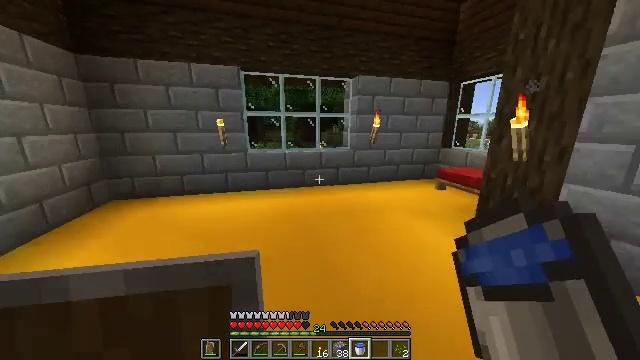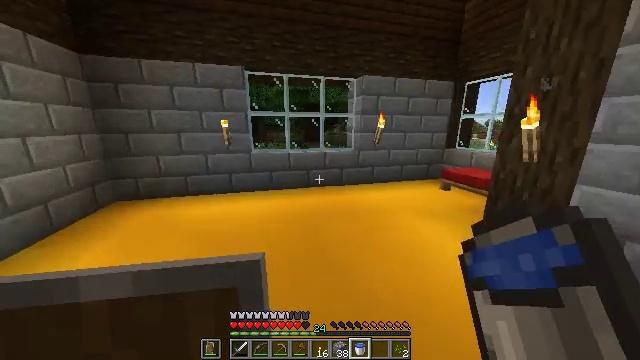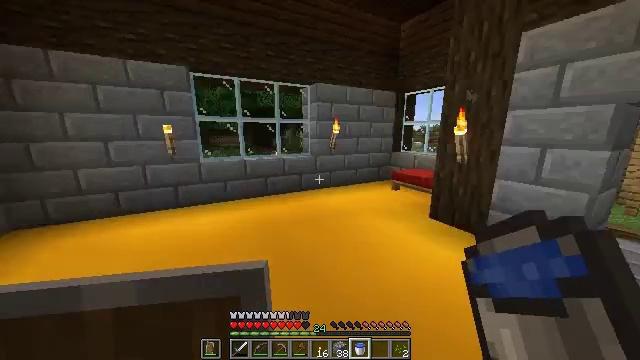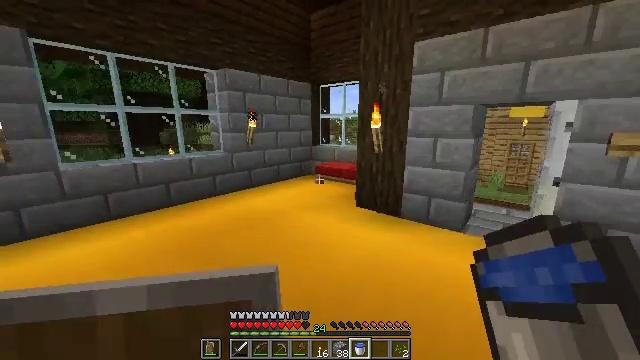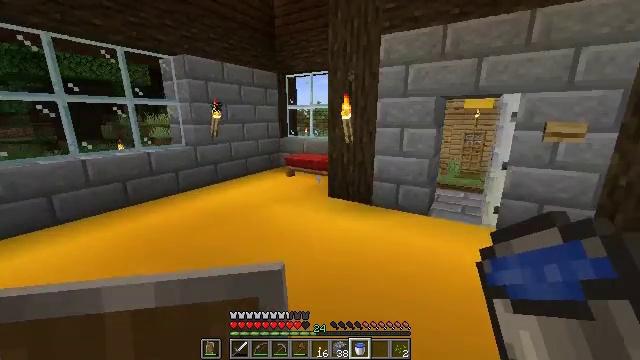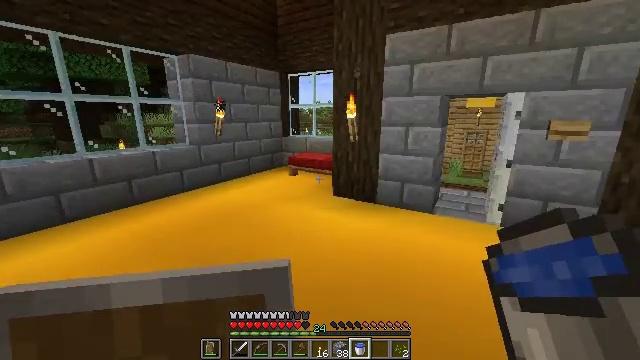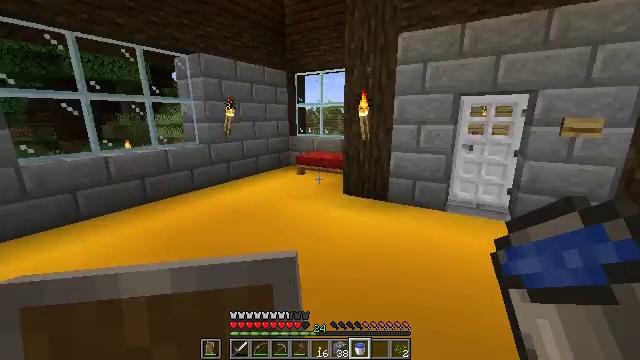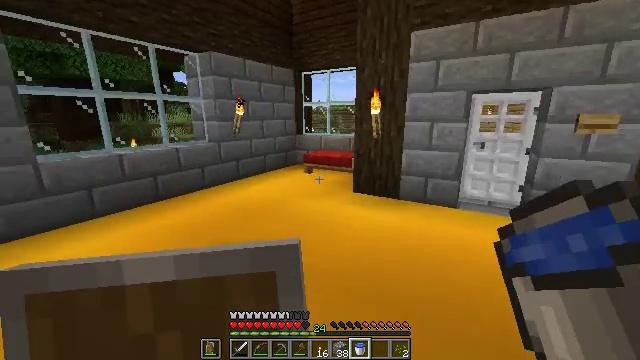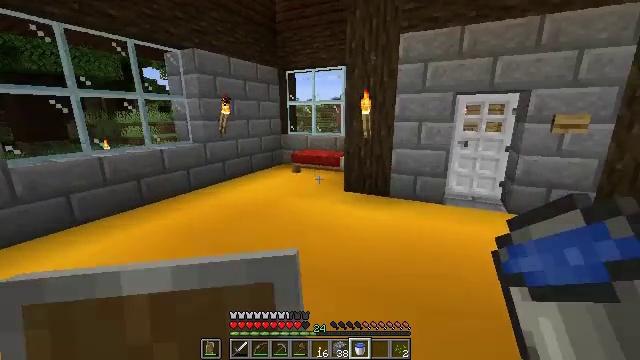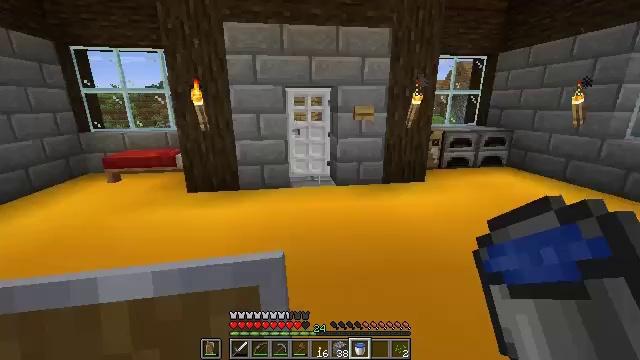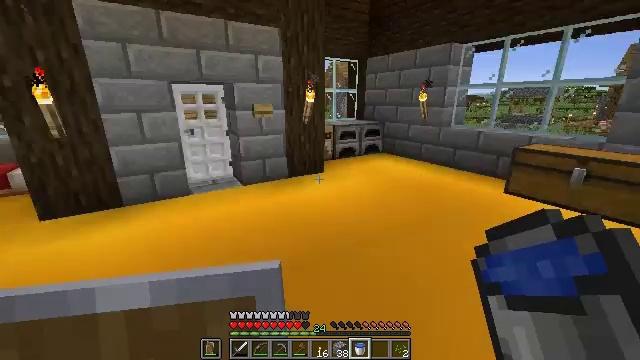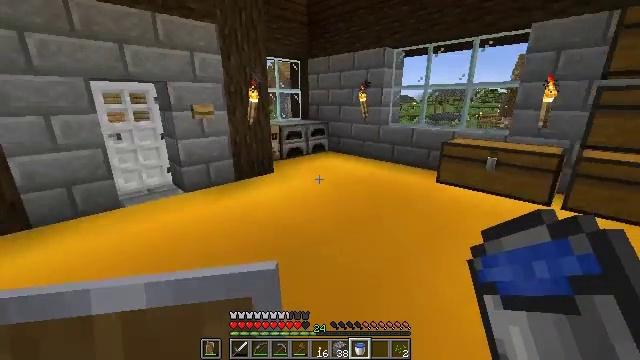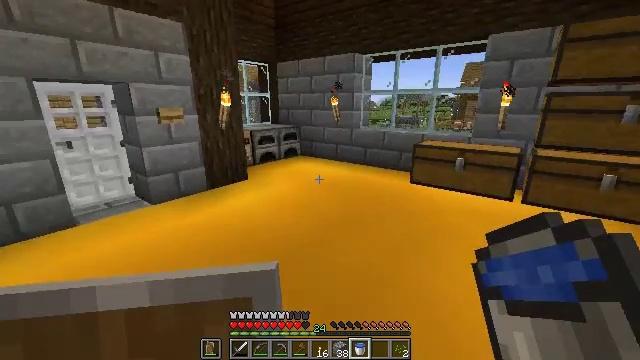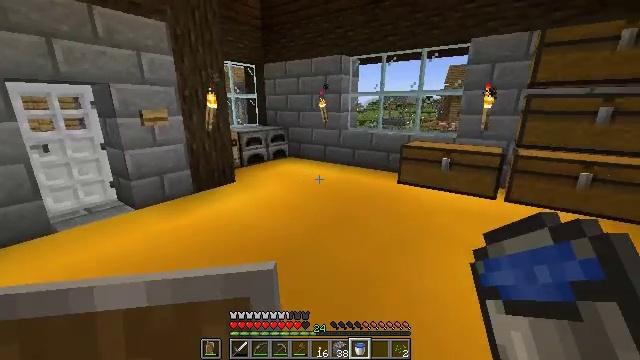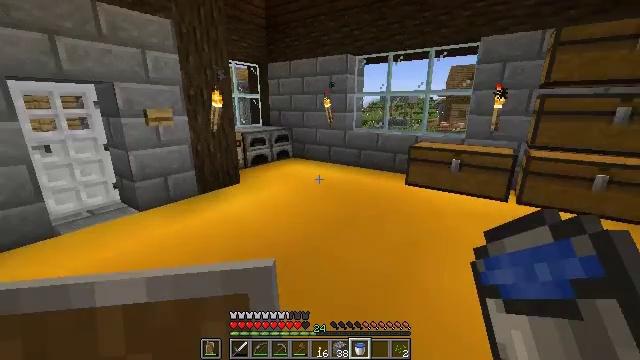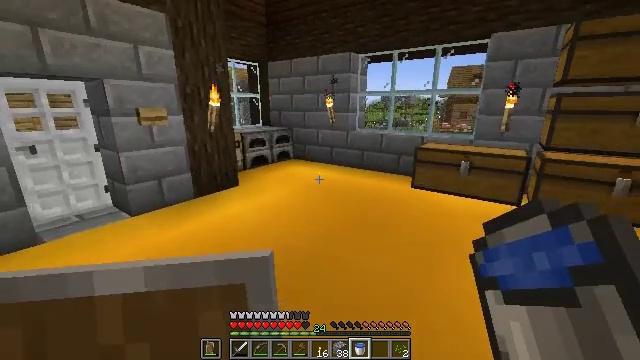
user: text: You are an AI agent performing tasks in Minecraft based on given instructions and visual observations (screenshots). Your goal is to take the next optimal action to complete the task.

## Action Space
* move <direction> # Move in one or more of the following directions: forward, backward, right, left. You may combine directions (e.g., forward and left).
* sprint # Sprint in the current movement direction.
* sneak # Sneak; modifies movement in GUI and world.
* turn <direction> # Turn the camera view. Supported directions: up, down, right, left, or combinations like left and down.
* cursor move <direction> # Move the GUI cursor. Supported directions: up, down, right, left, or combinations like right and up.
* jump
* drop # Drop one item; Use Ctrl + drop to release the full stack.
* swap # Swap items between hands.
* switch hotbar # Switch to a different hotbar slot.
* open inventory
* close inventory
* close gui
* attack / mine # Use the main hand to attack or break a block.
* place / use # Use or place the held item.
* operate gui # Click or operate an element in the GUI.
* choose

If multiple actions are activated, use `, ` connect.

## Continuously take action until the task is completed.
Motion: motion action
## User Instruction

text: Mine the chest to collect it.
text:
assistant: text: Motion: move back and move left
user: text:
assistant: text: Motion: move back and move left, turn right and up
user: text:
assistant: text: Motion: move back and move left, turn right
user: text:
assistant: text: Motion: move back and move left, turn right and down
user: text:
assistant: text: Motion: move left
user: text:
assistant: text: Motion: move left
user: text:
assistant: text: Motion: move left
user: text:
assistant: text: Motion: move left, turn right
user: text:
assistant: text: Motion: move left, turn right and down
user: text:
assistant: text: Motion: move left, turn right
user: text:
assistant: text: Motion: move forward and move left, turn right
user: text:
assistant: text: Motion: move forward and move left, turn right
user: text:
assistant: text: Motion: move forward and move left, turn right
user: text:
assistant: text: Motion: move forward
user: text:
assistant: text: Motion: move forward and move right
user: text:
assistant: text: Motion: move forward and move right
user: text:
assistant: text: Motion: move forward and move right
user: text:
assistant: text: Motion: move forward and move right
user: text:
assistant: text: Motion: move forward and move right
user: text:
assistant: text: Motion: move forward and move right
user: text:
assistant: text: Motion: move forward and move right
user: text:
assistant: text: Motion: move forward and move right, turn right
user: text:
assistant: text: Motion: move forward, turn right and up
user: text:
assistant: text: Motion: move forward
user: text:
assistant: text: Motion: move forward, turn right and up
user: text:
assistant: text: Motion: move forward, turn right and up
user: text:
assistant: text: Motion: move forward, turn right and up
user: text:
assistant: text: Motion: turn up
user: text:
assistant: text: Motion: move back
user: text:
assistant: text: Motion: move back